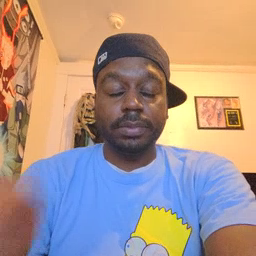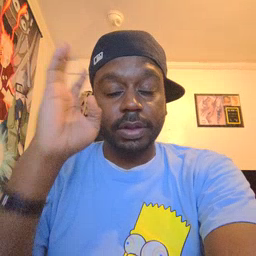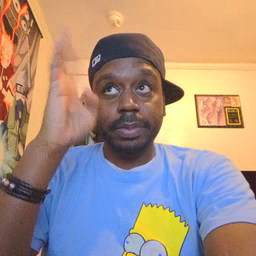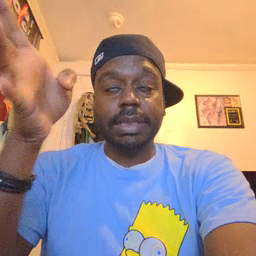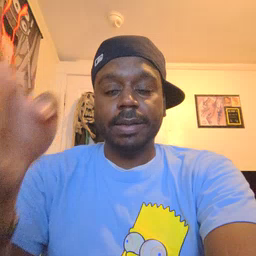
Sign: pretend